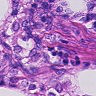
Metastatic tissue present: yes